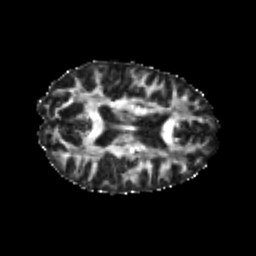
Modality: FA
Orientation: axial
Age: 26
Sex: female
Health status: healthy
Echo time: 0.074 s